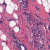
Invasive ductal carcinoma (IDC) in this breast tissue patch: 0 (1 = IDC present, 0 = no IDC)